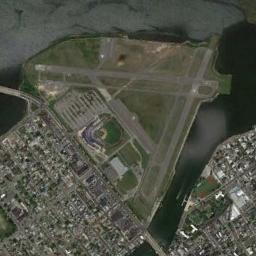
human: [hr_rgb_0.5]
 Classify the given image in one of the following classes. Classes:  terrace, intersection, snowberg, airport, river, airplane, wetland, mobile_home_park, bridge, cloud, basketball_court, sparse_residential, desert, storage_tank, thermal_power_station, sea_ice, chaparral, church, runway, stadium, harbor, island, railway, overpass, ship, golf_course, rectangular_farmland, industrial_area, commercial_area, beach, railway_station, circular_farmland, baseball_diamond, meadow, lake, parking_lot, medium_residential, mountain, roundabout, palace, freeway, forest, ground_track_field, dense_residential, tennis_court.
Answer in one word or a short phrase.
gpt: airport